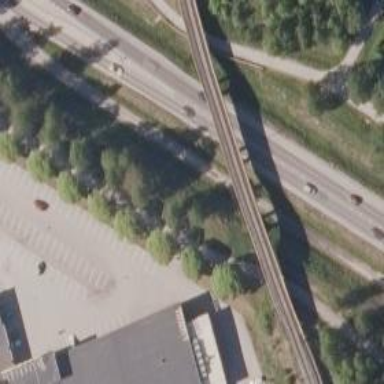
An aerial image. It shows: Cycleway.